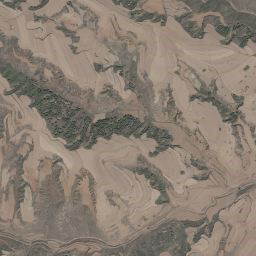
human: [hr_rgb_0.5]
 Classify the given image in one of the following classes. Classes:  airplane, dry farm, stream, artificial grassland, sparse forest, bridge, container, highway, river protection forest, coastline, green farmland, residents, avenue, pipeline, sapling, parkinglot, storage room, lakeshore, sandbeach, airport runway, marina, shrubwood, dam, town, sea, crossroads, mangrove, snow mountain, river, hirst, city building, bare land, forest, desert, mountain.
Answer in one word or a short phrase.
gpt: mountain